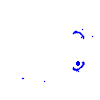
Particle: pion